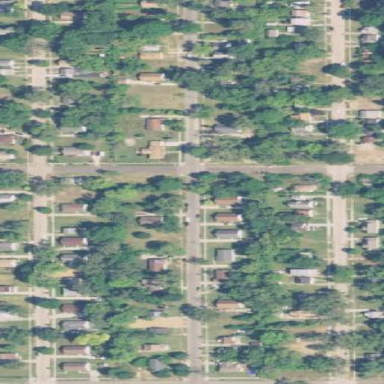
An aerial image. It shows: Residential area consisting of single-family homes.